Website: bh-photo
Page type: billing-address
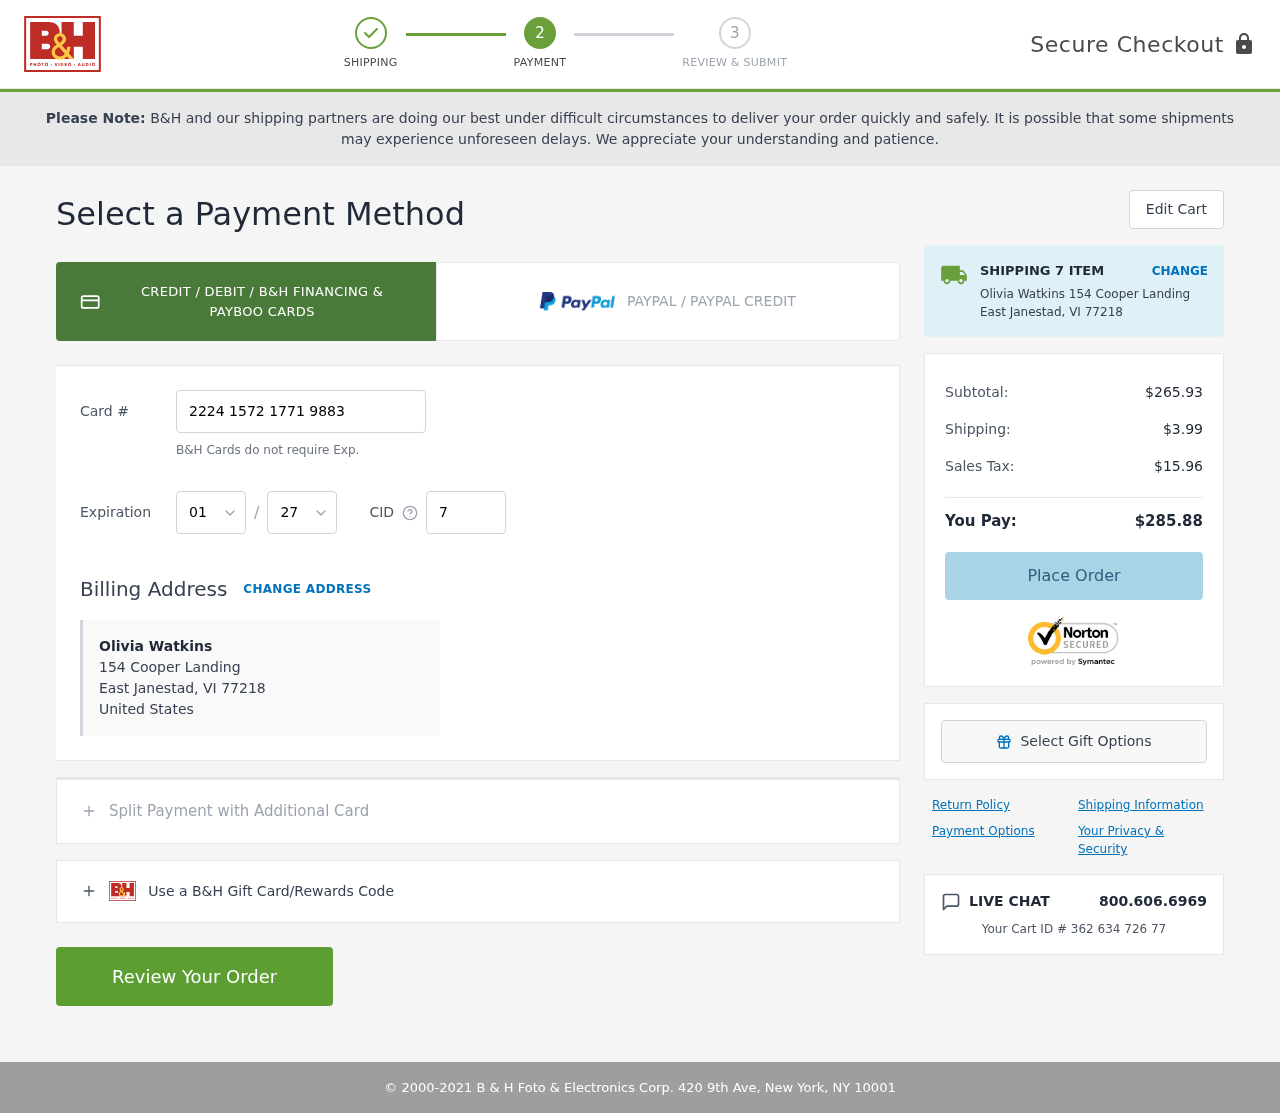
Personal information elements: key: PII_CARD_CVV
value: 751
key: PII_CARD_EXPIRY_MONTH
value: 01
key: PII_CARD_EXPIRY_YEAR
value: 27
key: PII_CARD_NUMBER
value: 2224 1572 1771 9883
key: PII_CITY
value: East Janestad
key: PII_COUNTRY
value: United States
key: PII_FULLNAME
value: Olivia Watkins
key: PII_POSTCODE
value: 77218
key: PII_STATE_ABBR
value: VI
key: PII_STREET
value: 154 Cooper Landing
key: PII_FULLNAME2
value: Olivia Watkins
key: PII_STREET2
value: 154 Cooper Landing
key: PII_CITY_STATE_ZIP2
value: East Janestad, VI
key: PII_POSTCODE2
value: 77218
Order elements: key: ORDER_NUM_ITEMS
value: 7
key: ORDER_SUBTOTAL
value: $265.93
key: ORDER_SHIPPING_COST
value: $3.99
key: ORDER_TAX
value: $15.96
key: ORDER_TOTAL
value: $285.88
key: ORDER_ID
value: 362 634 726 77